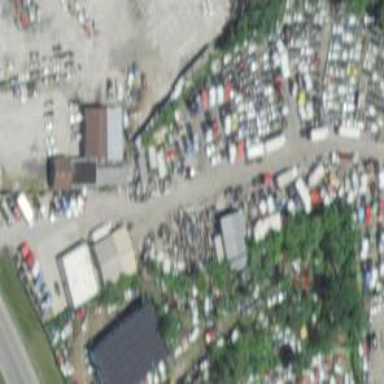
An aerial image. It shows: Scrap yard situated in industrial area.